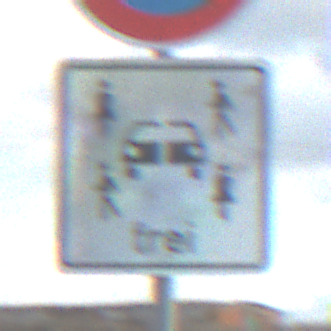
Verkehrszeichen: CarsharingfahrzeugeFrei
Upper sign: EingeschraenktesHalteverbot
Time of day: SunriseSunset
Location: Outdoor (RoadRail)
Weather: PartlyCloudy
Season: NotSpecified
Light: Natural